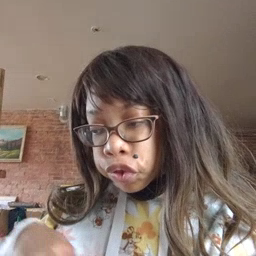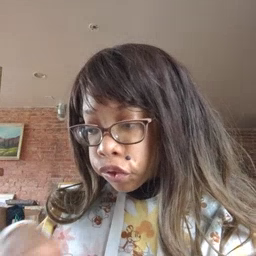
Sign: puzzle